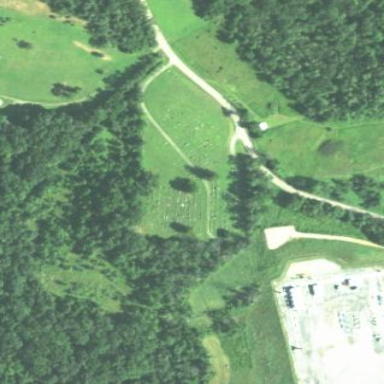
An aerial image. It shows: Cemetery.